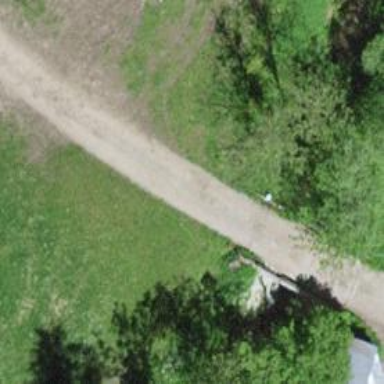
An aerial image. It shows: Unclassified road with bridge.